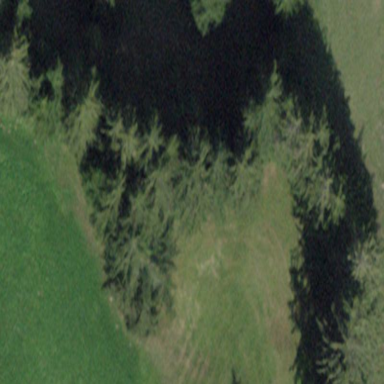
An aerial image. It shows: Forest area.